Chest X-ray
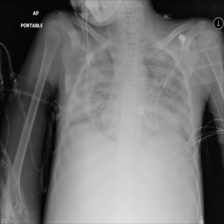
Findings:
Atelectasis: negative
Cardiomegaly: positive
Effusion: positive
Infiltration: negative
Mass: negative
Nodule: negative
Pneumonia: negative
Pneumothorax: negative
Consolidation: negative
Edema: negative
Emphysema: negative
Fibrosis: negative
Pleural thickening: negative
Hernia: negative